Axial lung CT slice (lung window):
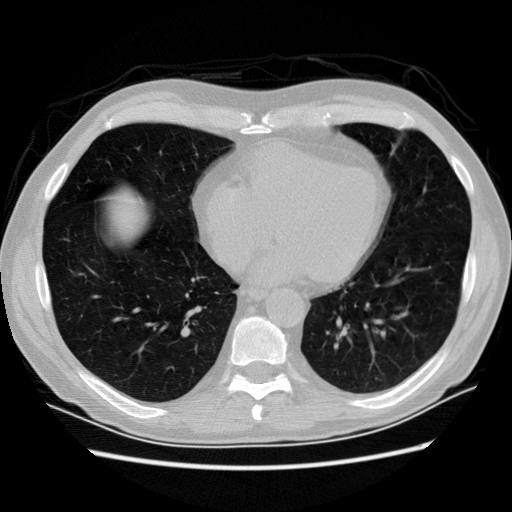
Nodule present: no